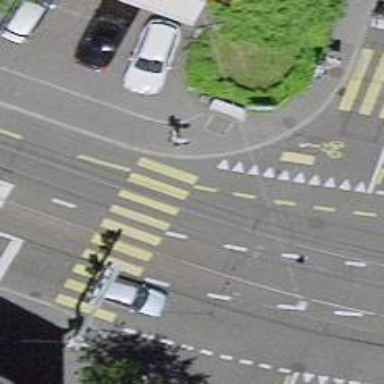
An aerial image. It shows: Kerb serving as barrier.